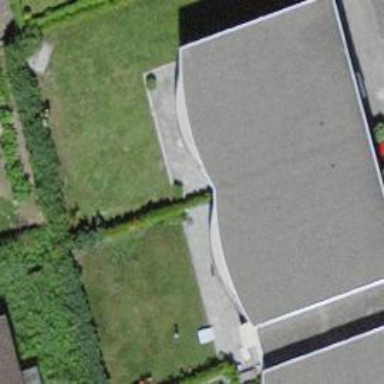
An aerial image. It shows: Flat-roofed residential building.